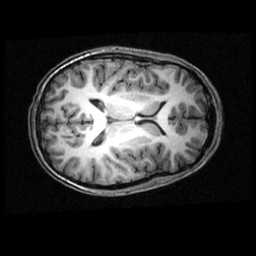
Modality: T1w
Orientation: axial
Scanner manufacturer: ge
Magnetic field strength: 3 T
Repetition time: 0.01222 s
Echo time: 0.005176 s